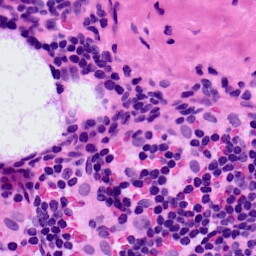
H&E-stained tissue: LymphNode